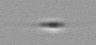
Label: Cylindrotheca_morphotype1